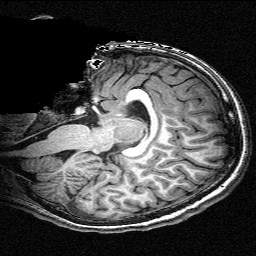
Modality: T1w
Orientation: sagittal
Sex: female
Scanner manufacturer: siemens
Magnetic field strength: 3 T
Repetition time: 2.3 s
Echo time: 0.00336 s